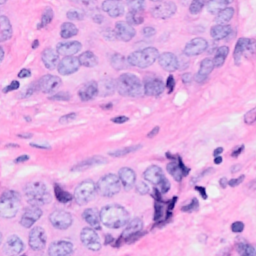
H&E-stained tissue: Breast